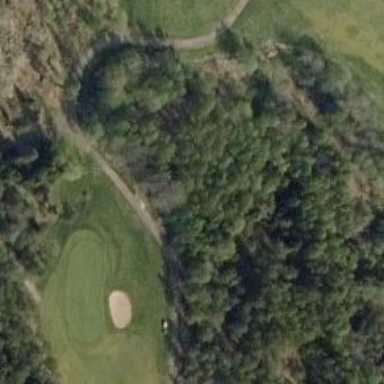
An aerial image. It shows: Grade3 path for pedestrians in golf course.